Question: First i have searched it over internet, it has been asked before but no solution there. I have deployed a yii aplication on server. It is working great on local machine. But now it is giving me error 'CDbConnection failed to open the DB connection: SQLSTATE[HY000] [1044] Access denied for user'
I have also created a user in phpmyadmin and assigned privileges to it as shown in figure

In my database.php i have written
'''
'connectionString' => 'mysql:host=localhost;dbname=allspice_flk_embroidery',
'emulatePrepare' => true,
'username' => 'allspice_afnan',
'password' => 'password',
'charset' => 'utf8',
'''
Is it related to server? Or something i am missing?
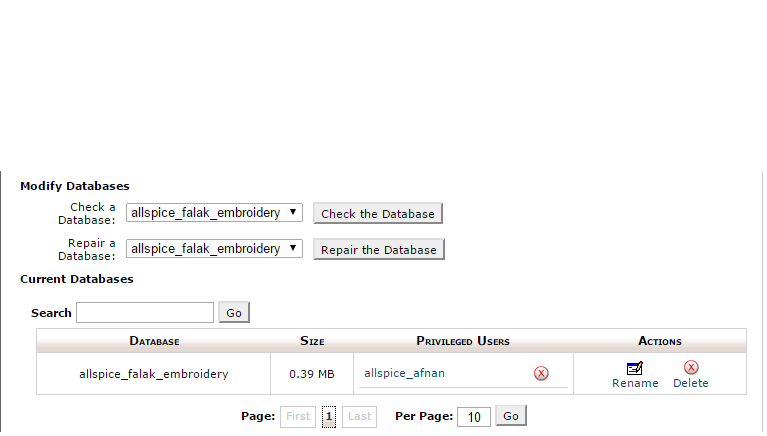
Answer: I dont know why it happened but i have found a solution for it.
1. Create a user and assign privileges.
2. Now create a database(Dont create tables)
3. Assign user to this database.
4. Now create tables.
If you have created database before making a user then drop the database and follow the above process.